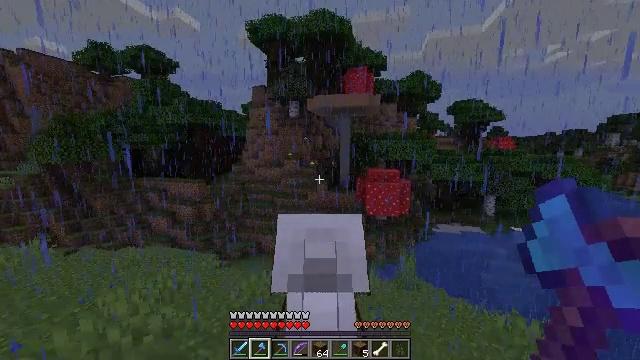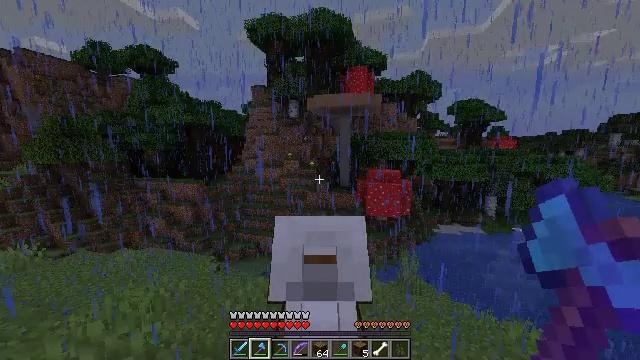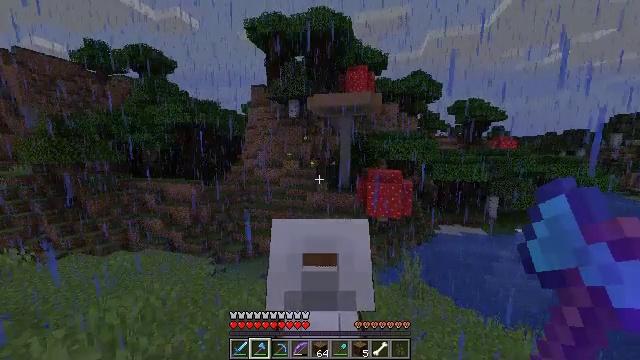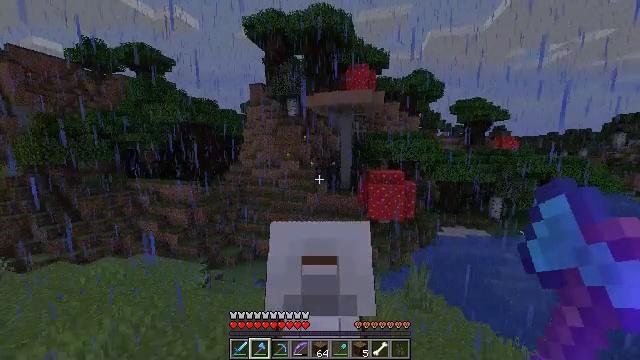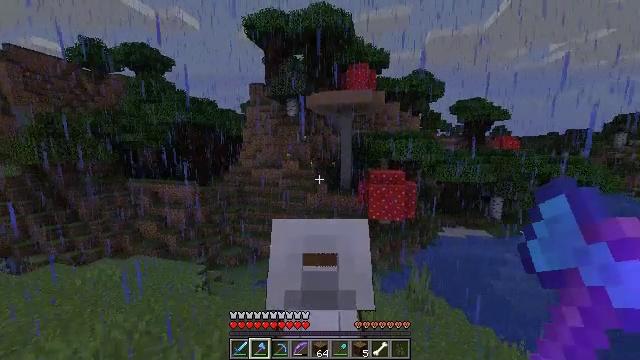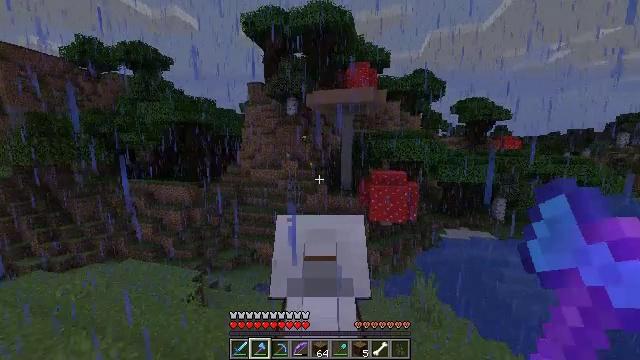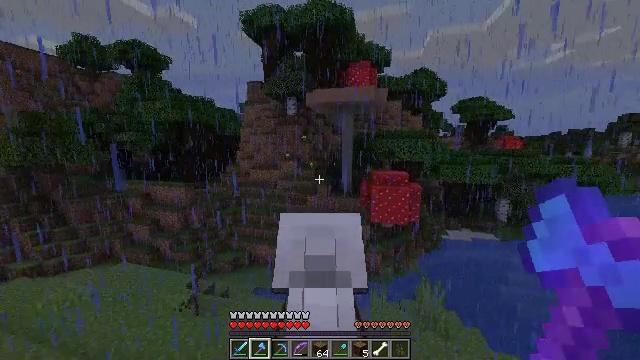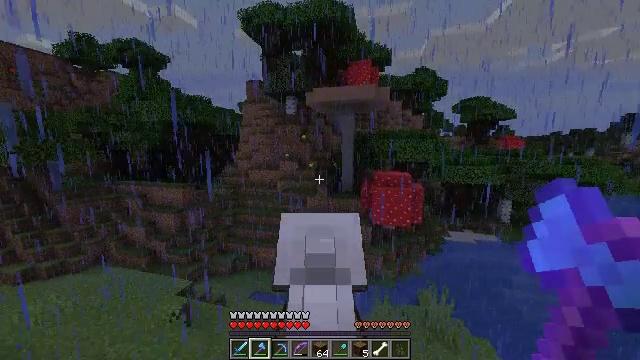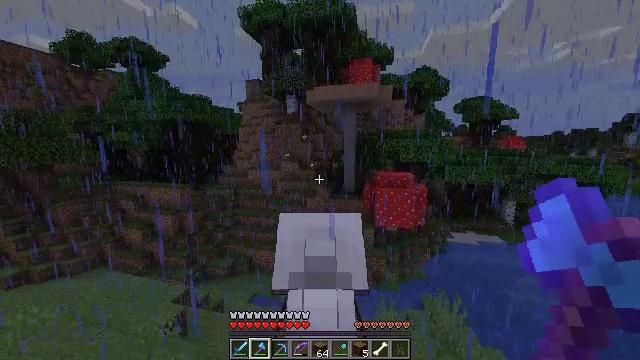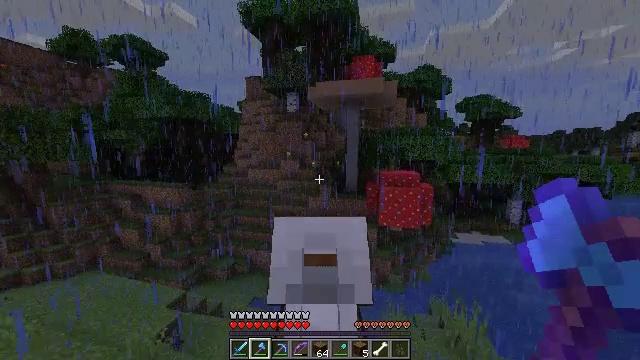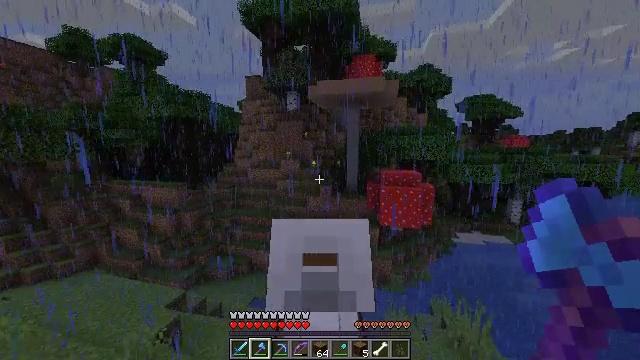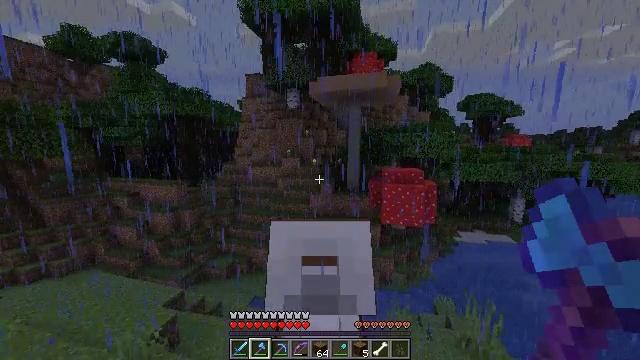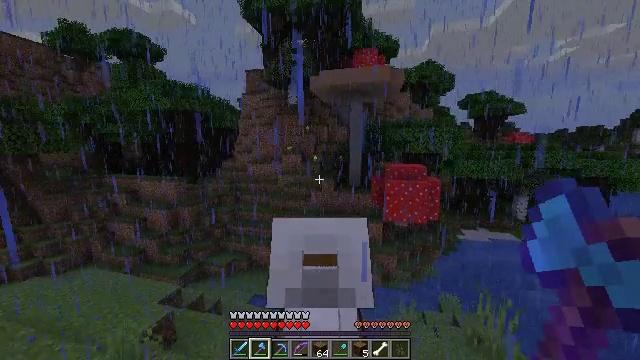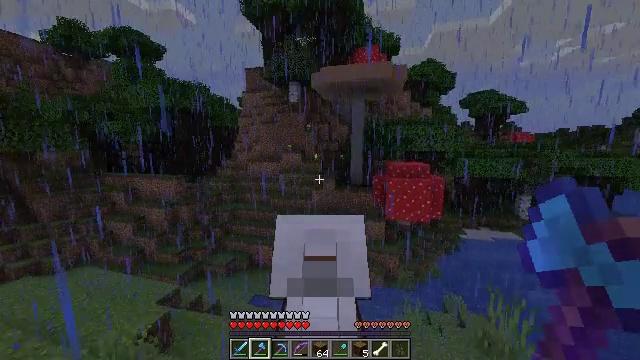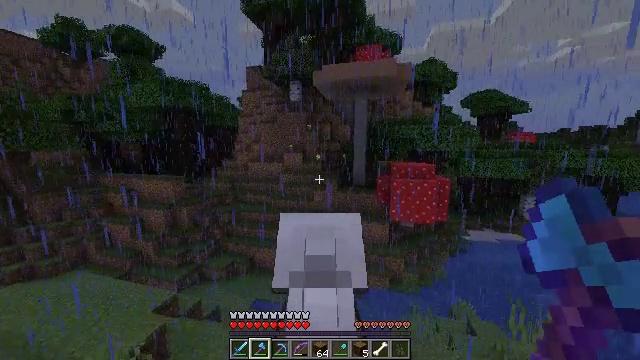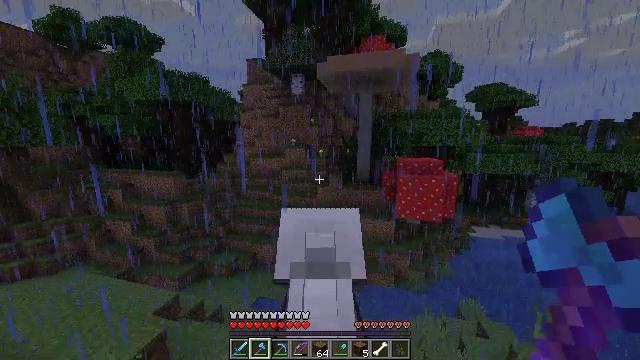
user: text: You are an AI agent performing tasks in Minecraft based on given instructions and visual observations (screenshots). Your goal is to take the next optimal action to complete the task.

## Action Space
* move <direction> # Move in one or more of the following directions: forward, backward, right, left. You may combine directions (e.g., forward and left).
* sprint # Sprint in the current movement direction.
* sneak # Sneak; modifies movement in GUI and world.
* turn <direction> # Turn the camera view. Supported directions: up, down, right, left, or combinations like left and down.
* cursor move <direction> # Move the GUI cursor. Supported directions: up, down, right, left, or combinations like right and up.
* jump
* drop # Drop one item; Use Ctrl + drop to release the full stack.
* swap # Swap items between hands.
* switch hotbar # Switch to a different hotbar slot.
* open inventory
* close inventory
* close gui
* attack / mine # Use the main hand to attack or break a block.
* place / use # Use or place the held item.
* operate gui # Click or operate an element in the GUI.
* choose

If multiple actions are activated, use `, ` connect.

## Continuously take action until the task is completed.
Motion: motion action
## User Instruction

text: Gather the mushroom stem from a big mushroom.
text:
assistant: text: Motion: move forward, sprint
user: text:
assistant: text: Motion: move forward, sprint
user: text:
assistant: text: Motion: move forward, sprint
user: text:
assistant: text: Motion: move forward, sprint
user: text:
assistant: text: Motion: move forward, sprint
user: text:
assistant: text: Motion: move forward and move left, sprint
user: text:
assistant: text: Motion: move forward and move left, sprint
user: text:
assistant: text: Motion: move forward and move left, sprint
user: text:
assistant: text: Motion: move forward and move left, sprint
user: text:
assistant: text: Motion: move forward and move left, sprint
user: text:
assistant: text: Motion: move forward and move left, sprint
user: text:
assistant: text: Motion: move forward and move left, sprint
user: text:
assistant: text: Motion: move forward and move left, sprint
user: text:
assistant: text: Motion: move forward and move left, sprint
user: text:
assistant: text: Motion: move forward and move left, sprint, turn down
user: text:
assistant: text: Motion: move forward and move left, sprint, turn left and down
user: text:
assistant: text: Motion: move forward and move left, sprint, turn left and up
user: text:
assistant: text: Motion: move forward and move left, sprint, turn right and up
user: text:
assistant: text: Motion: move forward and move left, sprint, turn right and up
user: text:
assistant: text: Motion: move forward and move left, sprint, turn right and down
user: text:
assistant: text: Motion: move forward and move left, sprint, turn right and down
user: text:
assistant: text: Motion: move forward and move left, sprint, turn right and down
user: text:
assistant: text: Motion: move forward and move left, sprint, turn right and down
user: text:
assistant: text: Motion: move forward and move left, sprint
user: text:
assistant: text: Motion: move forward and move left, sprint
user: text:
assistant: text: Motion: move forward and move left, sprint
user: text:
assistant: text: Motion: move forward and move left, sprint
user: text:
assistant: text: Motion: move forward and move left, sprint
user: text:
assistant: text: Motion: move forward and move left, sprint, turn right
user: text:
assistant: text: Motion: move forward and move left, sprint, turn right and up